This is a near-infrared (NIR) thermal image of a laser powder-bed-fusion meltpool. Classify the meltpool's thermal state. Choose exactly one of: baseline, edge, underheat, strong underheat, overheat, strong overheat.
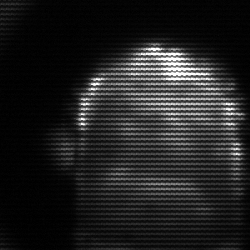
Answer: baseline